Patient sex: M
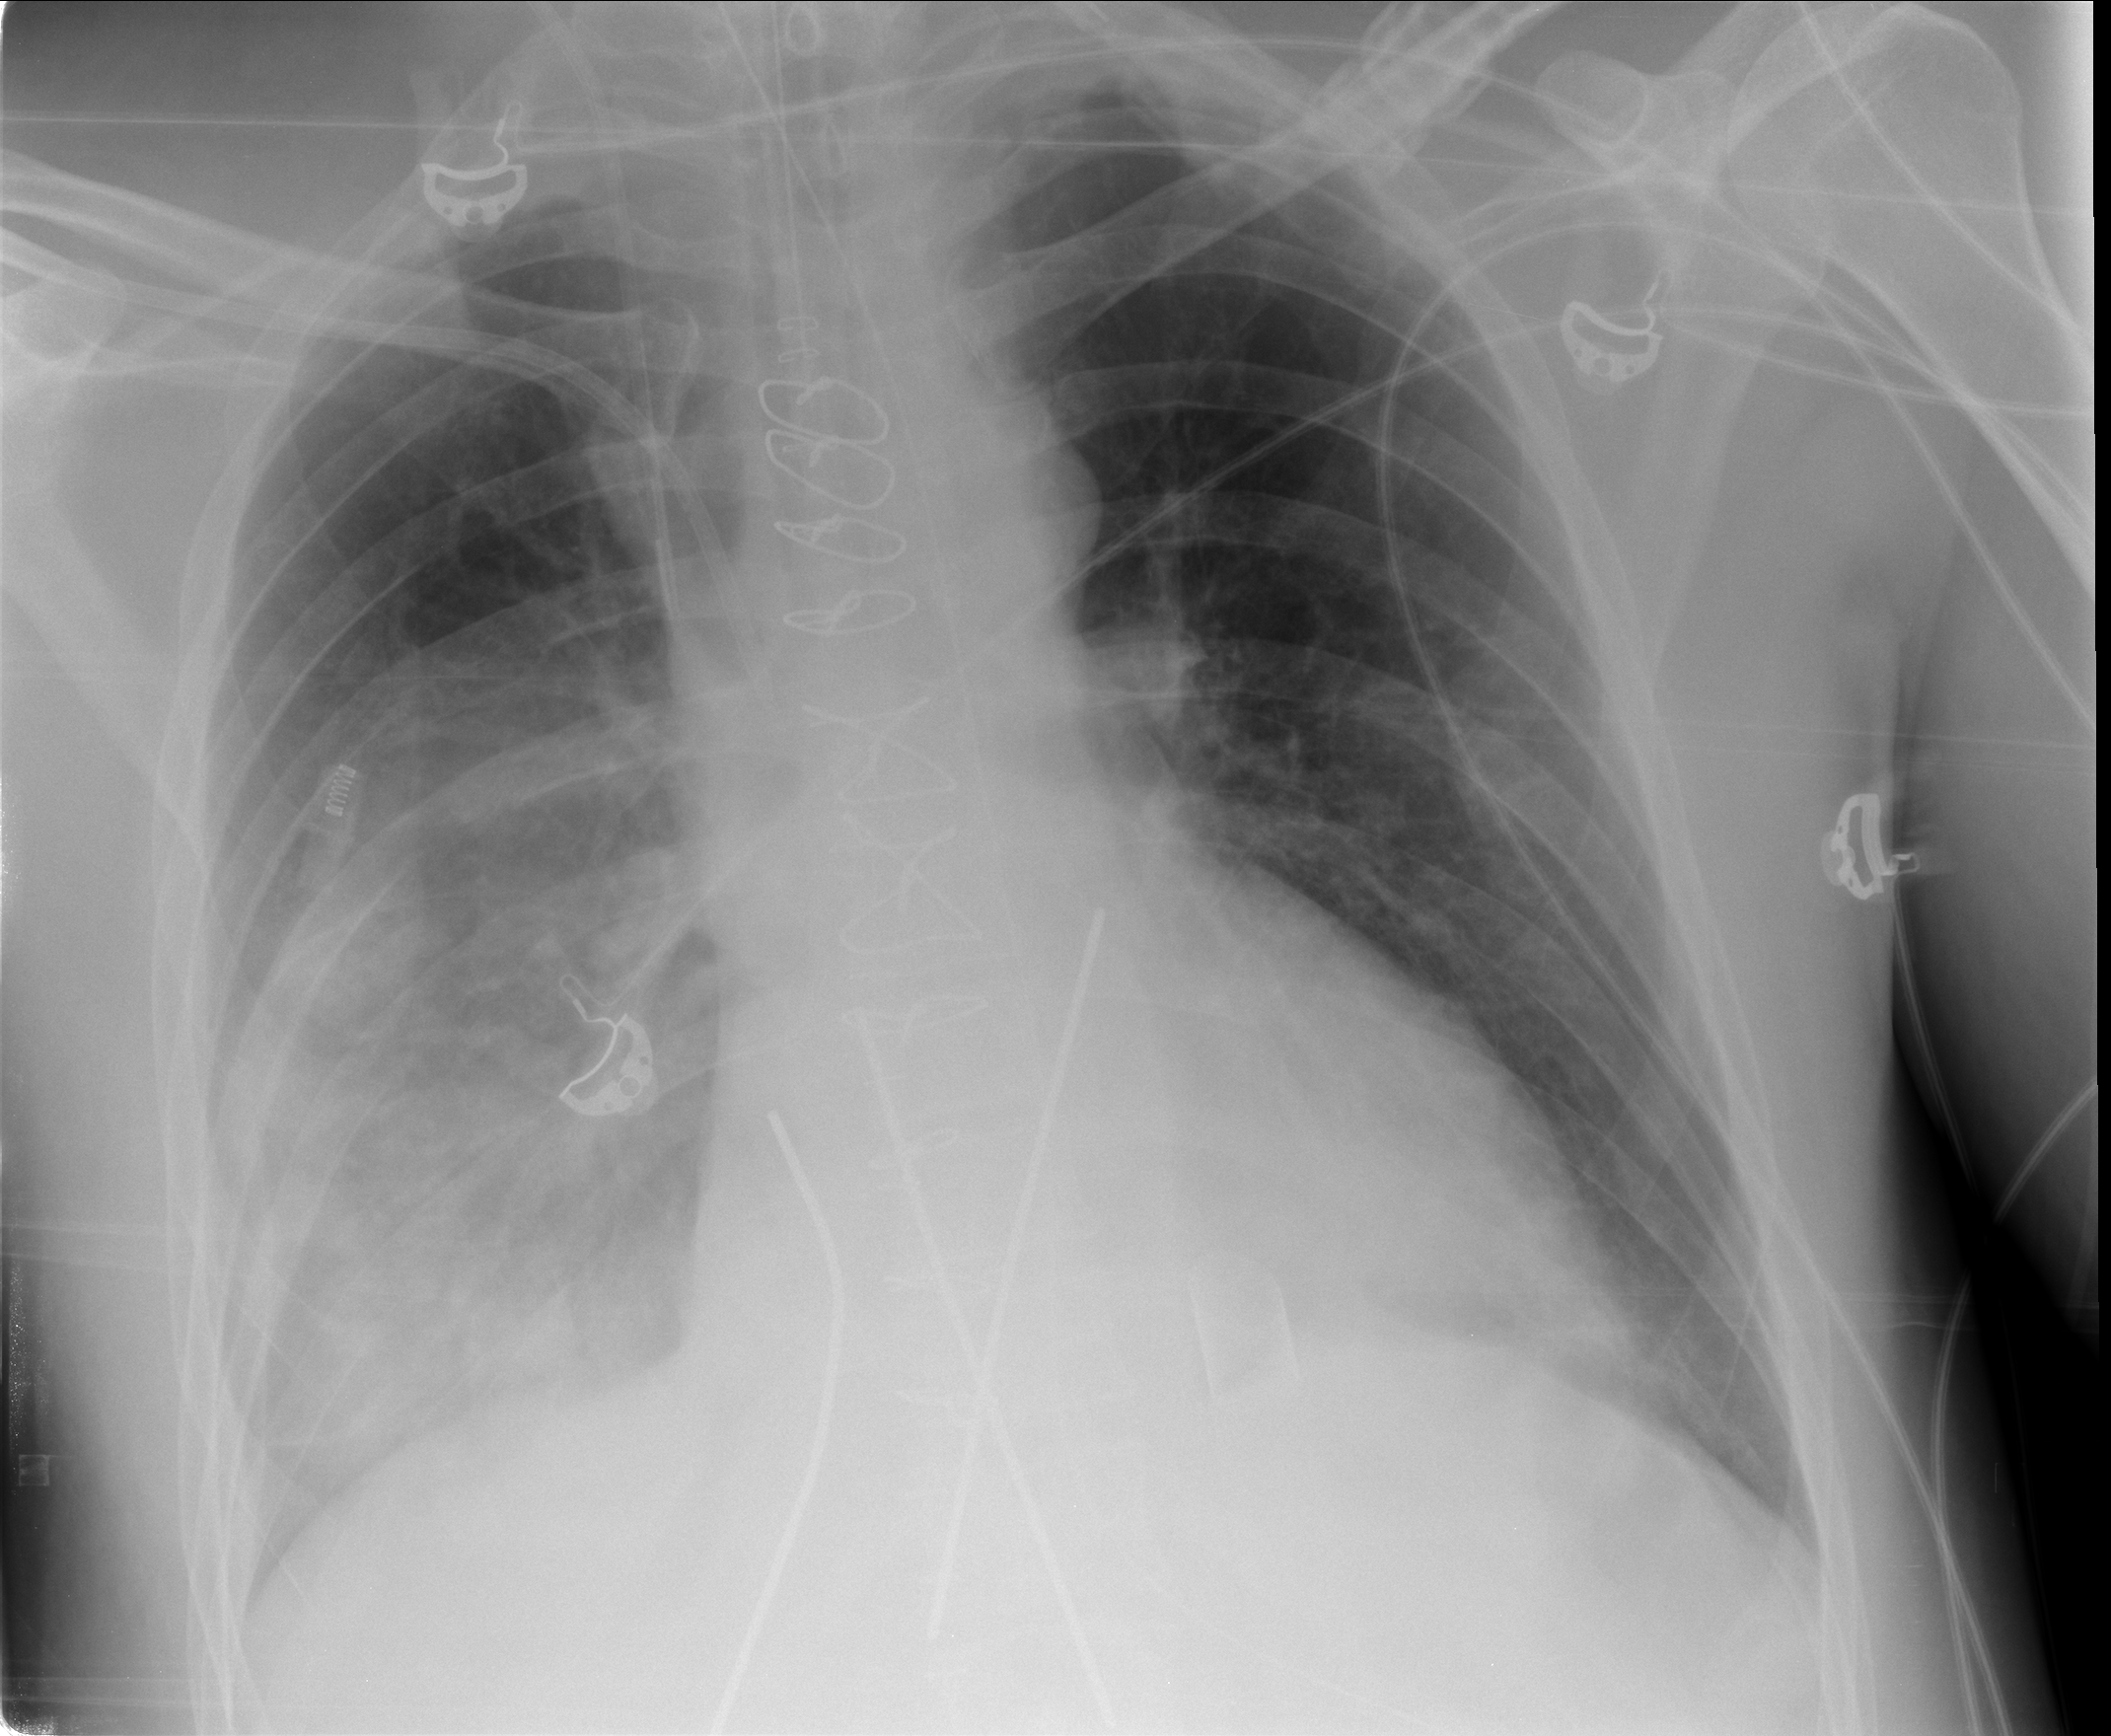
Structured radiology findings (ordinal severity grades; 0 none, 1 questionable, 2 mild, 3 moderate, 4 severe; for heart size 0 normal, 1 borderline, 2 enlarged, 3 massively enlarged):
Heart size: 0
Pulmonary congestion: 0
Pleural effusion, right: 2
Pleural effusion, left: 0
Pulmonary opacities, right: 2
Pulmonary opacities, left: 0
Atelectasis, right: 2
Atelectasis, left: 0